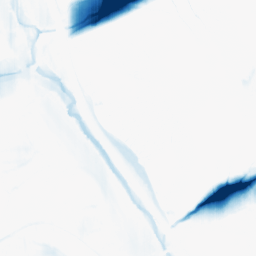
Category: morphological
Decomposition family: morphological_ellipse
Decomposition parameters: operation: closing
width: 50
height: 5
Upsampling method: sinc_blackman
Upsampling parameters: scale: 2
kernel_size: 8
Upsampling scale: 2